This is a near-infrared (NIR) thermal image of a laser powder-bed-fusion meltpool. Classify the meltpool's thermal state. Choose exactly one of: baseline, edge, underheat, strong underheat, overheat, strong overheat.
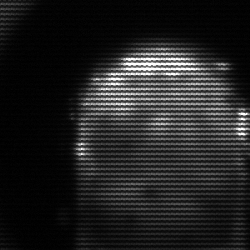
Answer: baseline